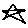
Label: star